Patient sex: M
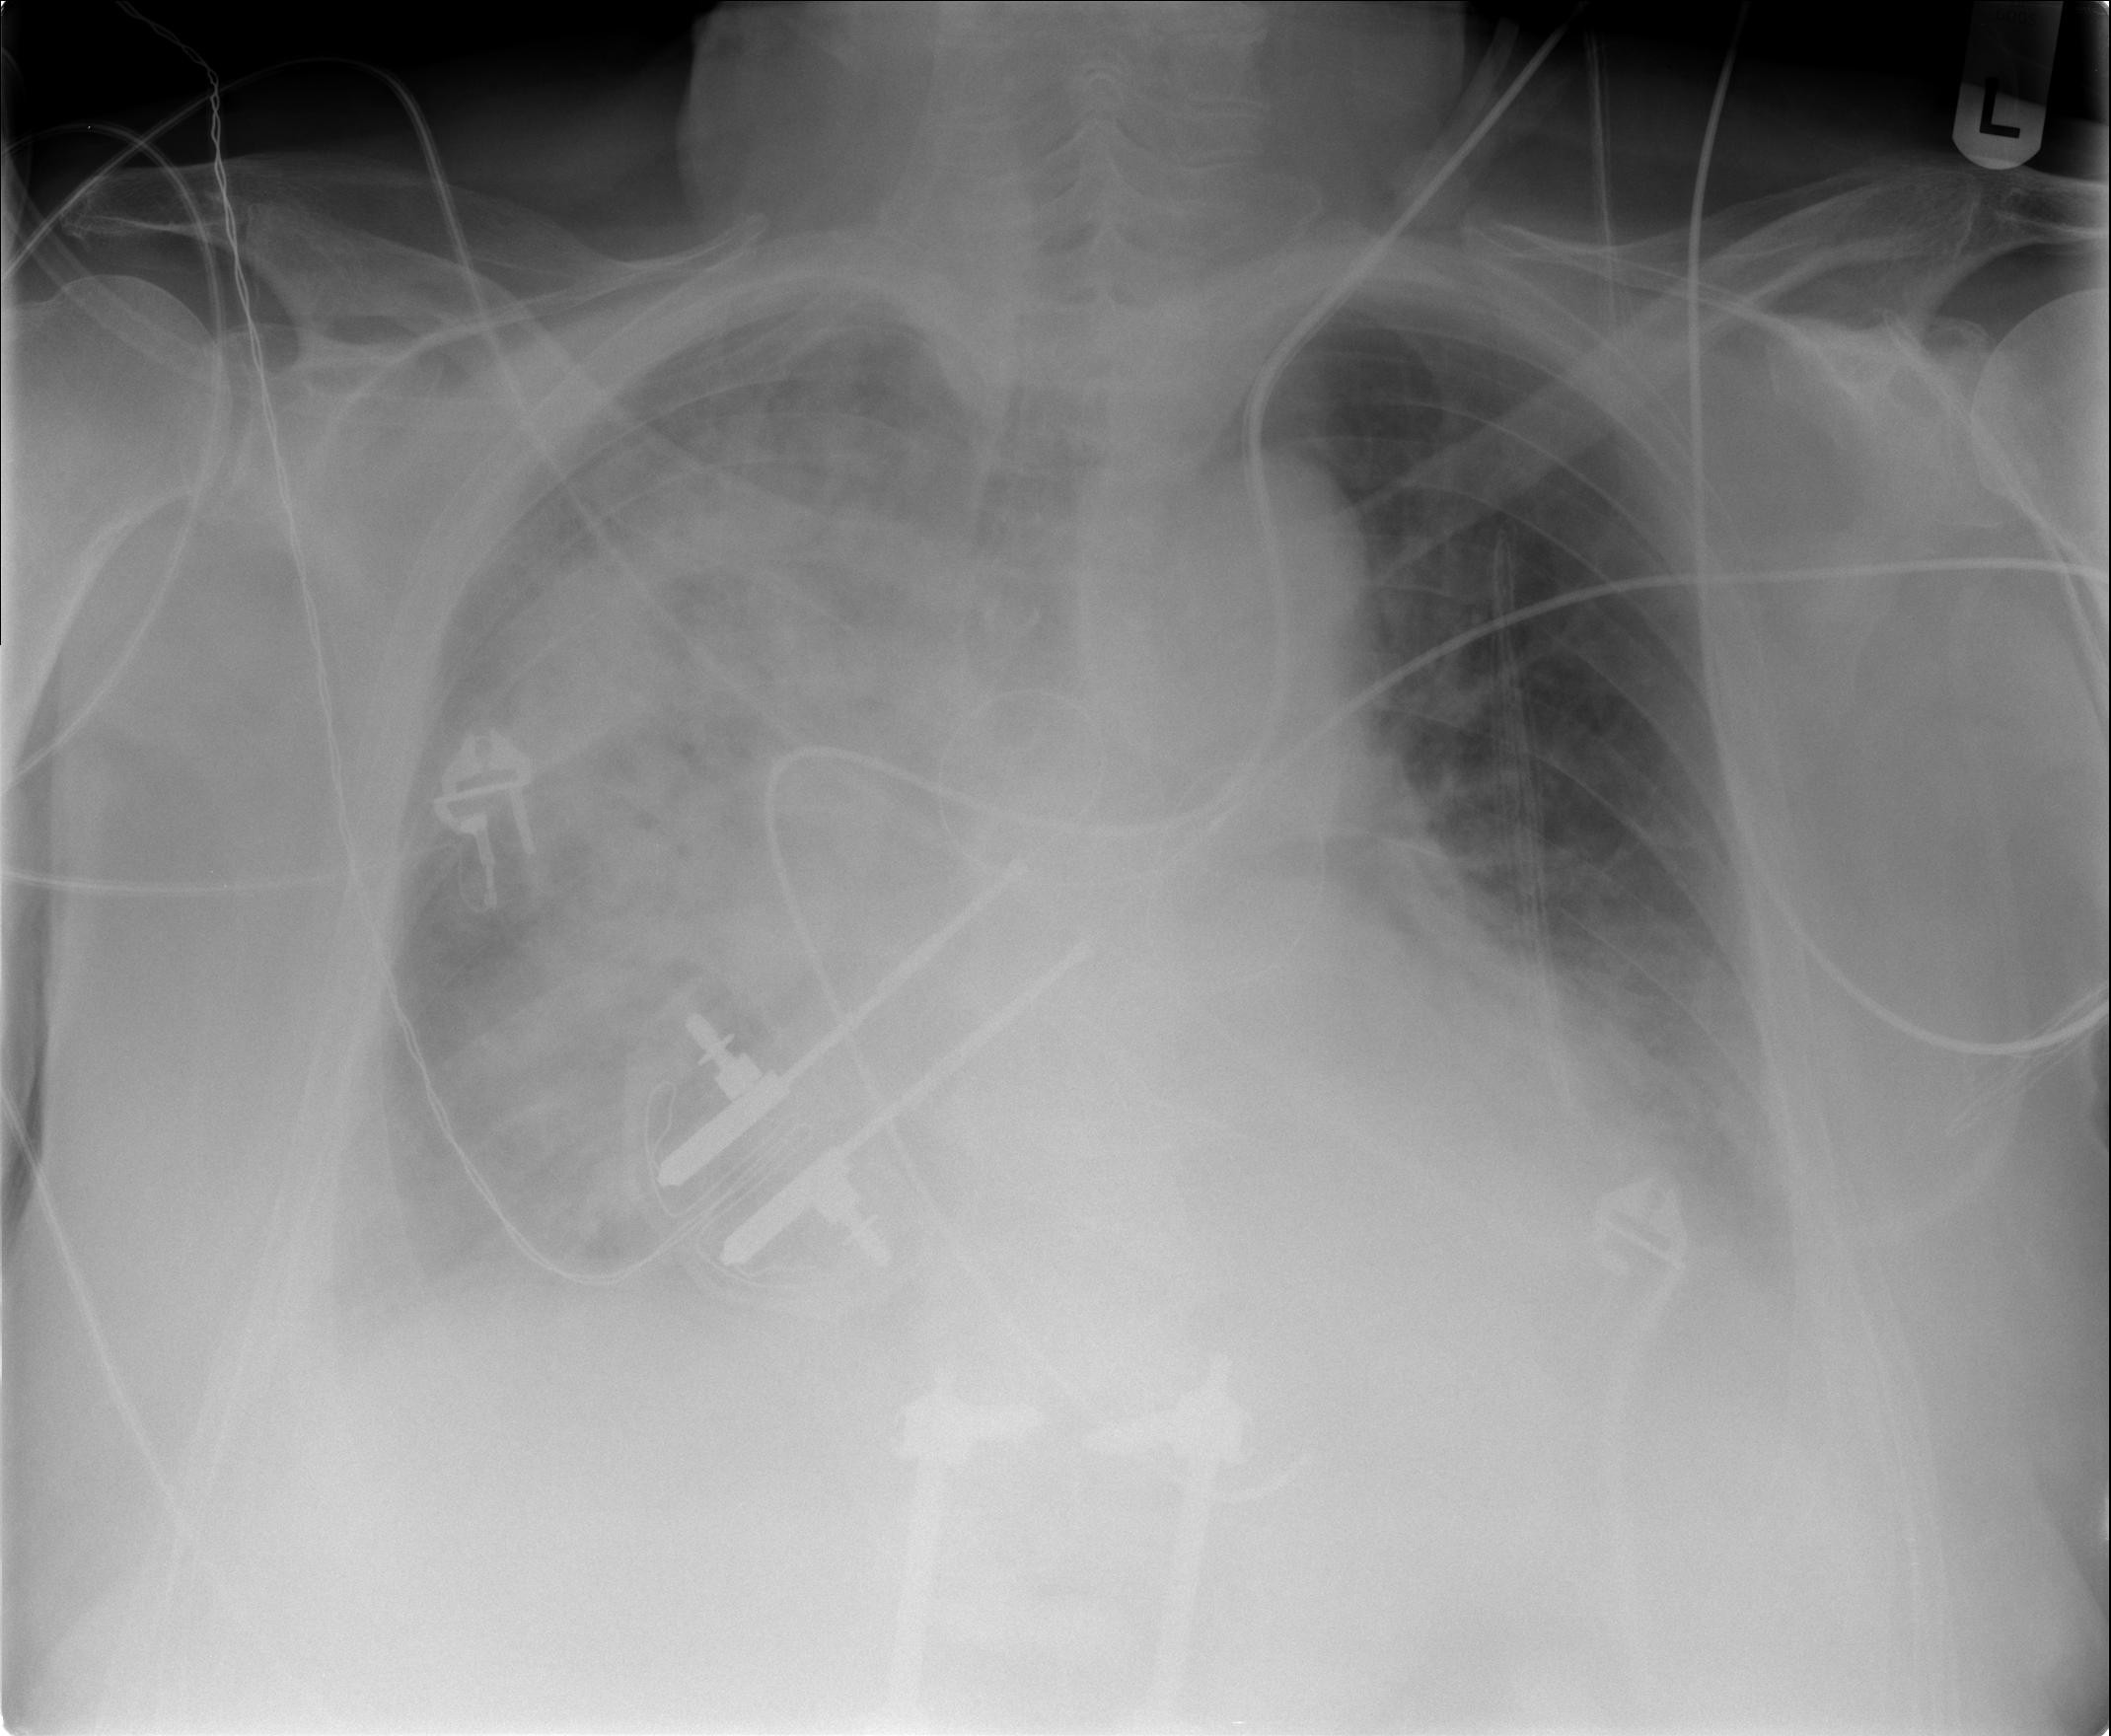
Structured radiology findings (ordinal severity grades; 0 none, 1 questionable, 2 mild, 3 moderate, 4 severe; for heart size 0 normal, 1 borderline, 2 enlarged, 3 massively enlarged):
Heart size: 2
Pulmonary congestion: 2
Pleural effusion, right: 2
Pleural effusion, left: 2
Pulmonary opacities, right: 4
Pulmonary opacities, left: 2
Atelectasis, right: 2
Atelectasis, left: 2